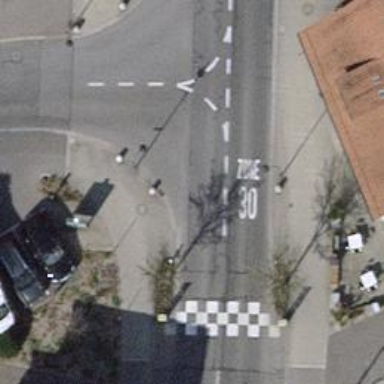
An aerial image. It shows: Unmarked crossing on the road.